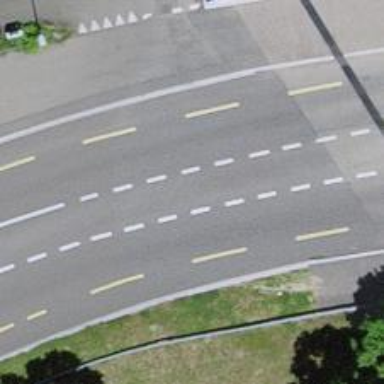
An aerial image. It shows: Primary highway with asphalt surface and designated cycle lane.